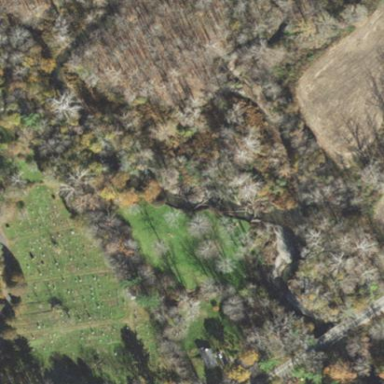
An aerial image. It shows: Cemetery with historic significance.